Interaction volume radius: 5 \u00c5
Interaction volume height: 25 \u00c5
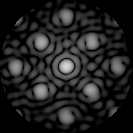
Disorder parameter: 0.2347